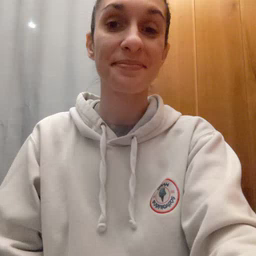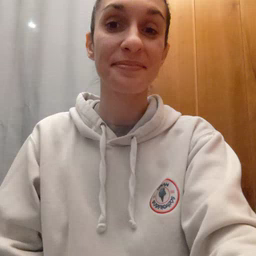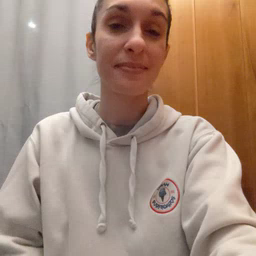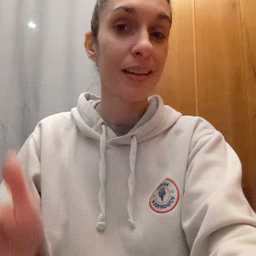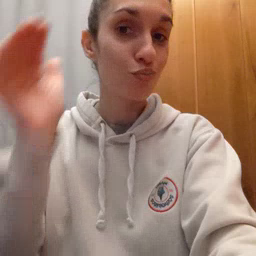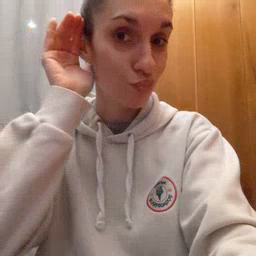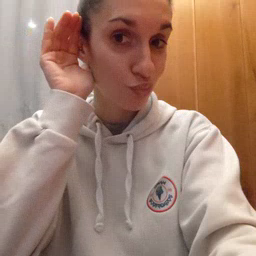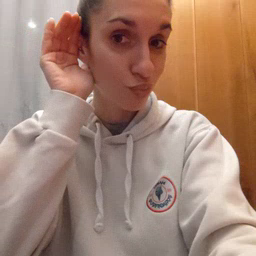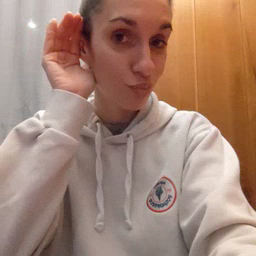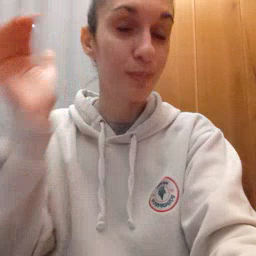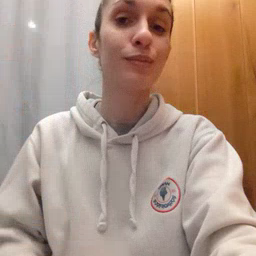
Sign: listen